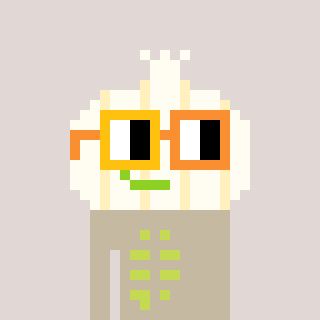
a pixel art character with square yellow and orange glasses, a garlic-shaped head and a bege-colored body on a warm background